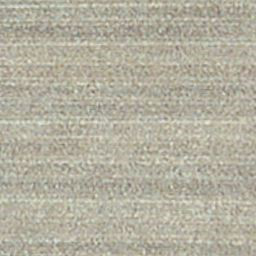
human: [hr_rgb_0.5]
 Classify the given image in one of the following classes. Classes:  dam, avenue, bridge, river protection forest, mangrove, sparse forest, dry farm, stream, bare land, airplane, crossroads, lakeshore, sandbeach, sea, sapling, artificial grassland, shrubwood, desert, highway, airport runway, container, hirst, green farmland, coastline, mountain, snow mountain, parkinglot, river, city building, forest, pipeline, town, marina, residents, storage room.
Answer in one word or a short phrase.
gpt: dry farm